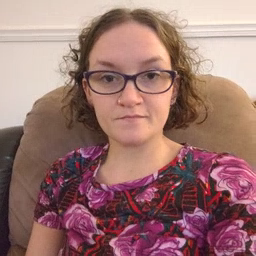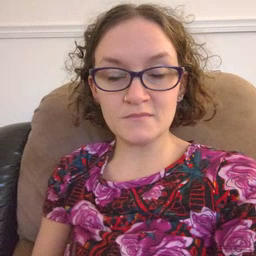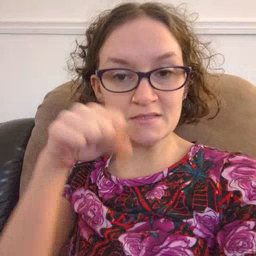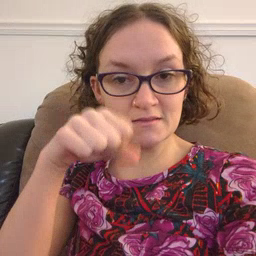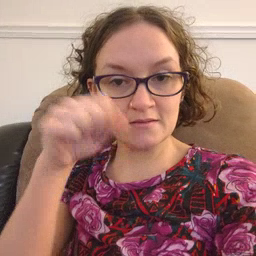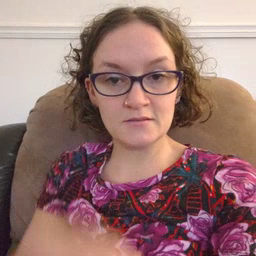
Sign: yes